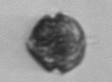
Label: Scrippsiella